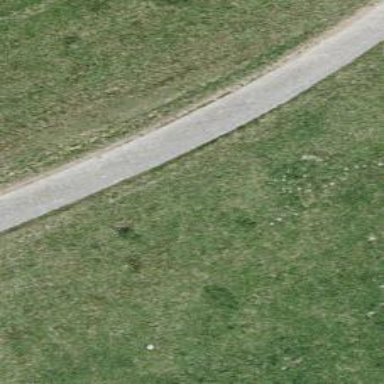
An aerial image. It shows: Well-maintained track road with grade 1 tracktype.